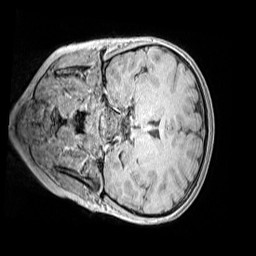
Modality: MP2RAGE
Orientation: coronal
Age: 11
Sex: female
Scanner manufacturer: siemens
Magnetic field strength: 3 T
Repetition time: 4 s
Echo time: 0.00299 s